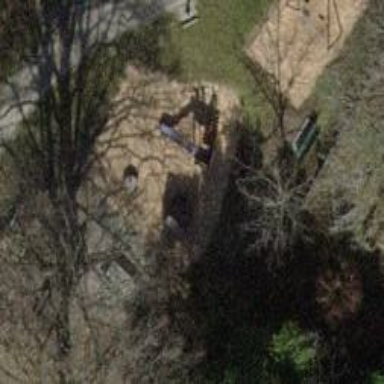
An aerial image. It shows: Playground with slide.